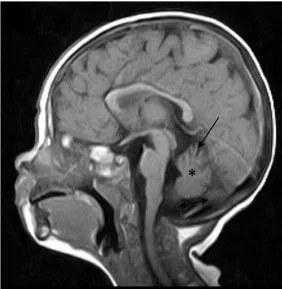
Family pedigree and brain MRI scan. (B) Brain MRI scan from patient V:1 showed cerebellar atrophy (arrow), reduced volume of the cerebellum (asterisk), widening of the posterior cranial fossa (double arrow), periventricular leukopathy (not shown).
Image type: radiology (mri)